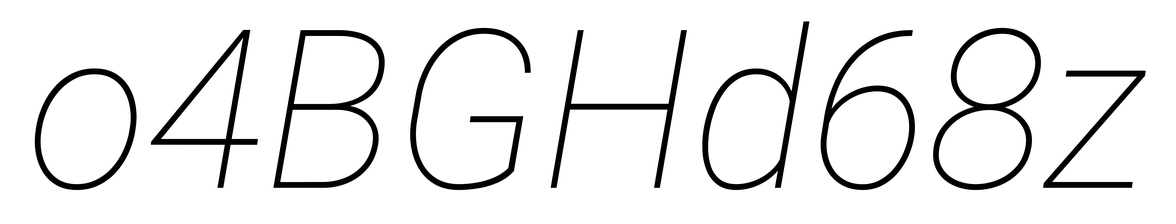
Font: Roboto-Italic_Thin_Italic